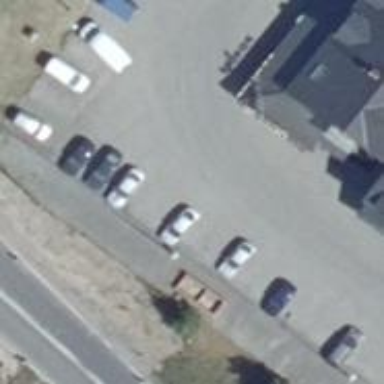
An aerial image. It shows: Parking area.